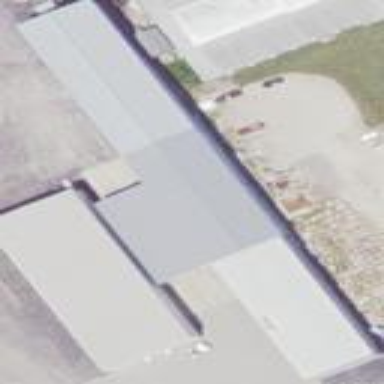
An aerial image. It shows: Commercial building.